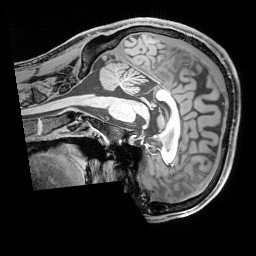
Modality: T1w
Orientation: sagittal
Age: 26
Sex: male
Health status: healthy
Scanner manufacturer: siemens
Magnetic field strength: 3 T
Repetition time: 1.65 s
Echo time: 0.00182 s